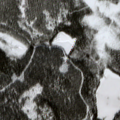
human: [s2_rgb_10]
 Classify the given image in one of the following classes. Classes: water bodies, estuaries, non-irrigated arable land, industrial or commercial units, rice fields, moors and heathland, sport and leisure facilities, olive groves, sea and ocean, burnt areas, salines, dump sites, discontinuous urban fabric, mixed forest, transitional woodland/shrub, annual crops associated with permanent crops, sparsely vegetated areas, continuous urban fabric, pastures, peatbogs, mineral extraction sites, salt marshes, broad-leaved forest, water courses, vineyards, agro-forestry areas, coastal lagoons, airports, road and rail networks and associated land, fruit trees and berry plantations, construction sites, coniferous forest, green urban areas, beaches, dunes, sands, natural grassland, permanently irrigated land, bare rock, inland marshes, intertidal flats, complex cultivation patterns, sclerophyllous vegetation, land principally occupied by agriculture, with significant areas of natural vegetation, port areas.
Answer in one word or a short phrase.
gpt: coniferous forest, transitional woodland/shrub, peatbogs